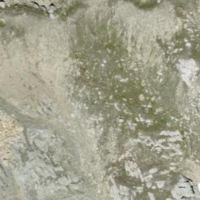
EUNIS habitat code: 48
Species observed at this site:
Micranthes stellaris
Achillea nana